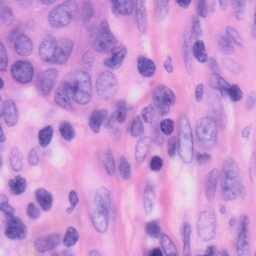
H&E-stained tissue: Skin